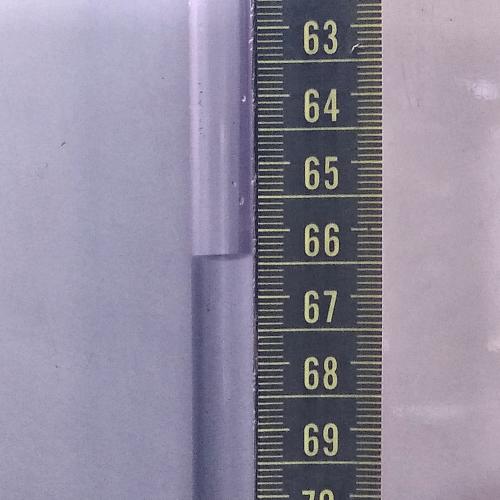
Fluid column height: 66.4 cm